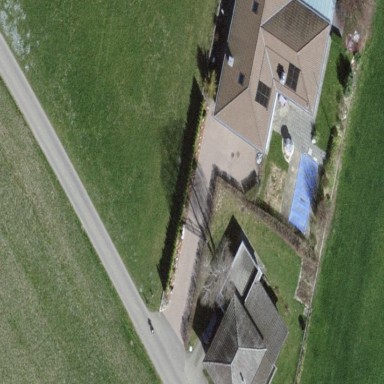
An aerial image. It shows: Farmyard area.